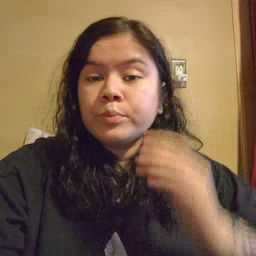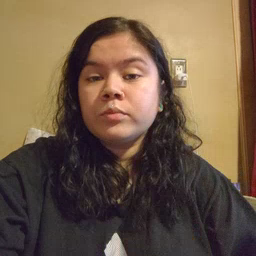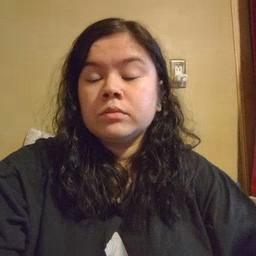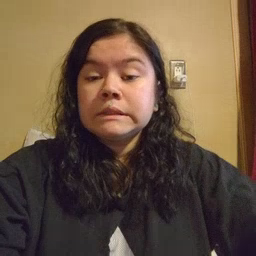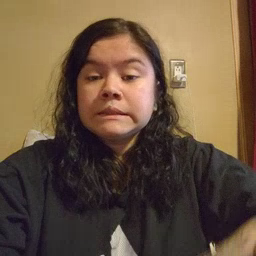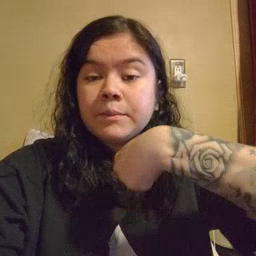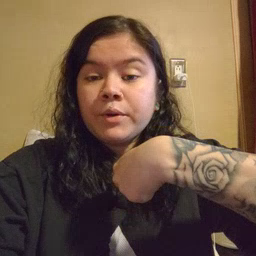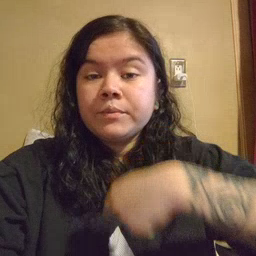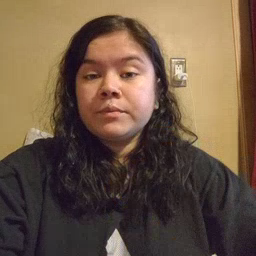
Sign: zipper